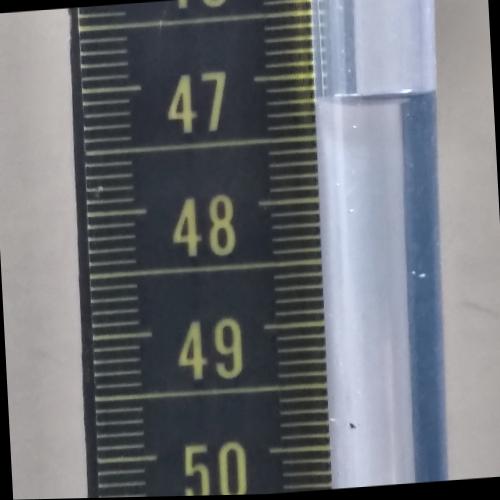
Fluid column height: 47.2 cm